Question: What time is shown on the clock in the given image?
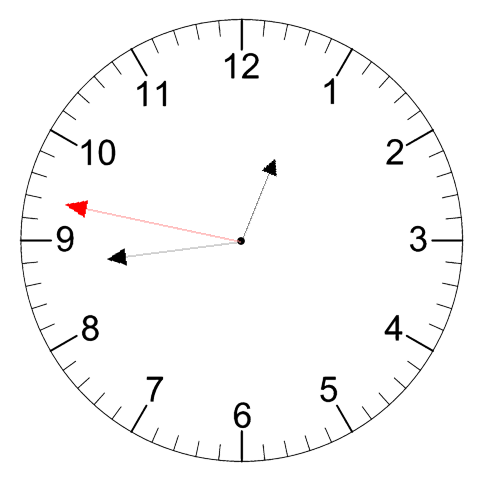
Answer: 12:43:47